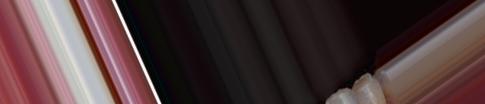
Condition: Tooth Discoloration